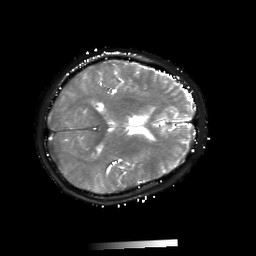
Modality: T2starmap
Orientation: axial
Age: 41
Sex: female
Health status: ill